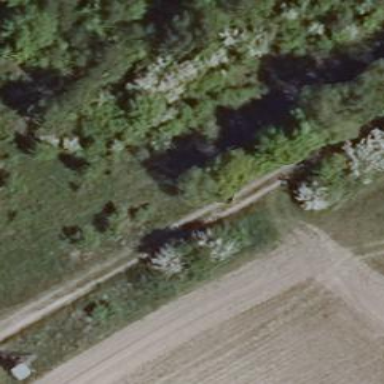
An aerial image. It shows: Row of trees in natural setting.